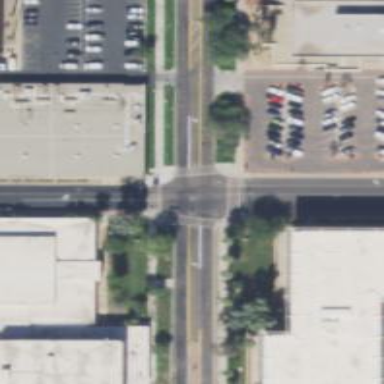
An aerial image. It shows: Solid stop line on the road marking.